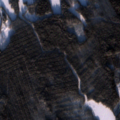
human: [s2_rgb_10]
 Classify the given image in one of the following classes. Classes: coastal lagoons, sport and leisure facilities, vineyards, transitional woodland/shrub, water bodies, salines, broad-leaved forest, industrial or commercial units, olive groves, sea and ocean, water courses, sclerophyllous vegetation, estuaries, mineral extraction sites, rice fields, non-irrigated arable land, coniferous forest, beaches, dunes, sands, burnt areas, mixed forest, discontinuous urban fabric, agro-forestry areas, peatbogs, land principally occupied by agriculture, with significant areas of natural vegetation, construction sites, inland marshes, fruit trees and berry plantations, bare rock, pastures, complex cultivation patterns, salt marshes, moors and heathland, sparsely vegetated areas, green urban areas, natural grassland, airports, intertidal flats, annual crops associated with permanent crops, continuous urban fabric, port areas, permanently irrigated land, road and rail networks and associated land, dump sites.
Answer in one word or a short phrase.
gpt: coniferous forest, mixed forest, water bodies